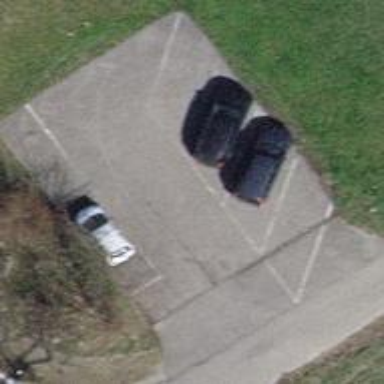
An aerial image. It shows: Parking area.